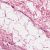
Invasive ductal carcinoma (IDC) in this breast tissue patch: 0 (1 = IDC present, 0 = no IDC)